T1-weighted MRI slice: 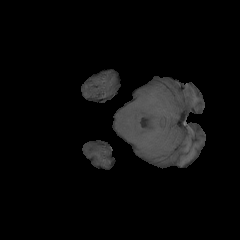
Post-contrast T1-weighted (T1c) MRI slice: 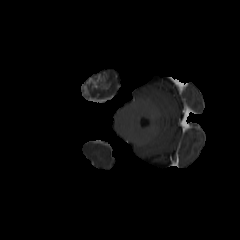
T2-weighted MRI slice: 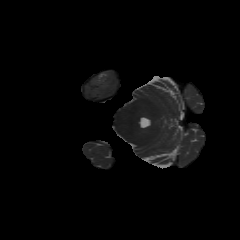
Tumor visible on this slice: yes